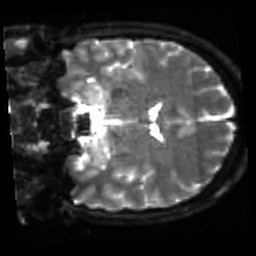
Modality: sbref
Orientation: coronal
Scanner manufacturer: siemens
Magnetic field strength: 3 T
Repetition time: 4 s
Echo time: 0.0594 s